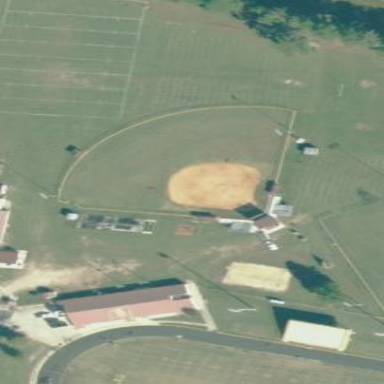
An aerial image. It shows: Baseball pitch for leisure and sports activities.